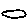
Label: cloud